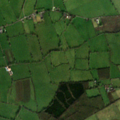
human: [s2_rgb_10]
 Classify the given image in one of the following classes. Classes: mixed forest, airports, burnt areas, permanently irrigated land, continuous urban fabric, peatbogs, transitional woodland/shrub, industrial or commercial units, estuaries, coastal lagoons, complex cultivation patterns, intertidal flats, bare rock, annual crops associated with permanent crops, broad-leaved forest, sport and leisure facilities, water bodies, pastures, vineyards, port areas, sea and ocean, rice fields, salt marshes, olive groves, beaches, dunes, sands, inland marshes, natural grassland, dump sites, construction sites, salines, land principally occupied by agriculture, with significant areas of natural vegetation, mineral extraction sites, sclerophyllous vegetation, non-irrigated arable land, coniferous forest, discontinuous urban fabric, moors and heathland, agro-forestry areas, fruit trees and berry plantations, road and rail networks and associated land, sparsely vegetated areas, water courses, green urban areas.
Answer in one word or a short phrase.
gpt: pastures